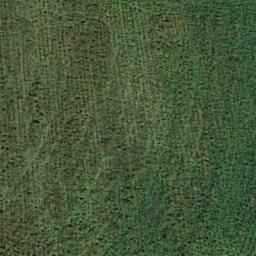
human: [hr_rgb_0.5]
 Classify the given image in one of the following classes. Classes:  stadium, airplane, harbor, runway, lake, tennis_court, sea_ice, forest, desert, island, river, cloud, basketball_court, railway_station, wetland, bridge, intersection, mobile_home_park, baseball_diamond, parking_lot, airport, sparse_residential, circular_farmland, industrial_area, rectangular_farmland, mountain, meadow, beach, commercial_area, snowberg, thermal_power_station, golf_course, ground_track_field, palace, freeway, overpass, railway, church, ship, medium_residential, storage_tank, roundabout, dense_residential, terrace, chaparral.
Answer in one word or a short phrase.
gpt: meadow